Question: I have tried to create a folder named 'HtmlReports' under using cucumber pretty. When I ran the Runner Class it has created a 'HtmlReports' file instead of creating a folder.
'''
package Stepdefinition;
import org.junit.runner.RunWith;
import io.cucumber.junit.CucumberOptions;
import io.cucumber.junit.Cucumber;
@RunWith(Cucumber.class)
@CucumberOptions(features="src/test/resources/Features",
monochrome = true,
plugin={"pretty","html:target/HtmlReports"}
)
public class Testrunner {
}
'''

Can someone please help me on this?
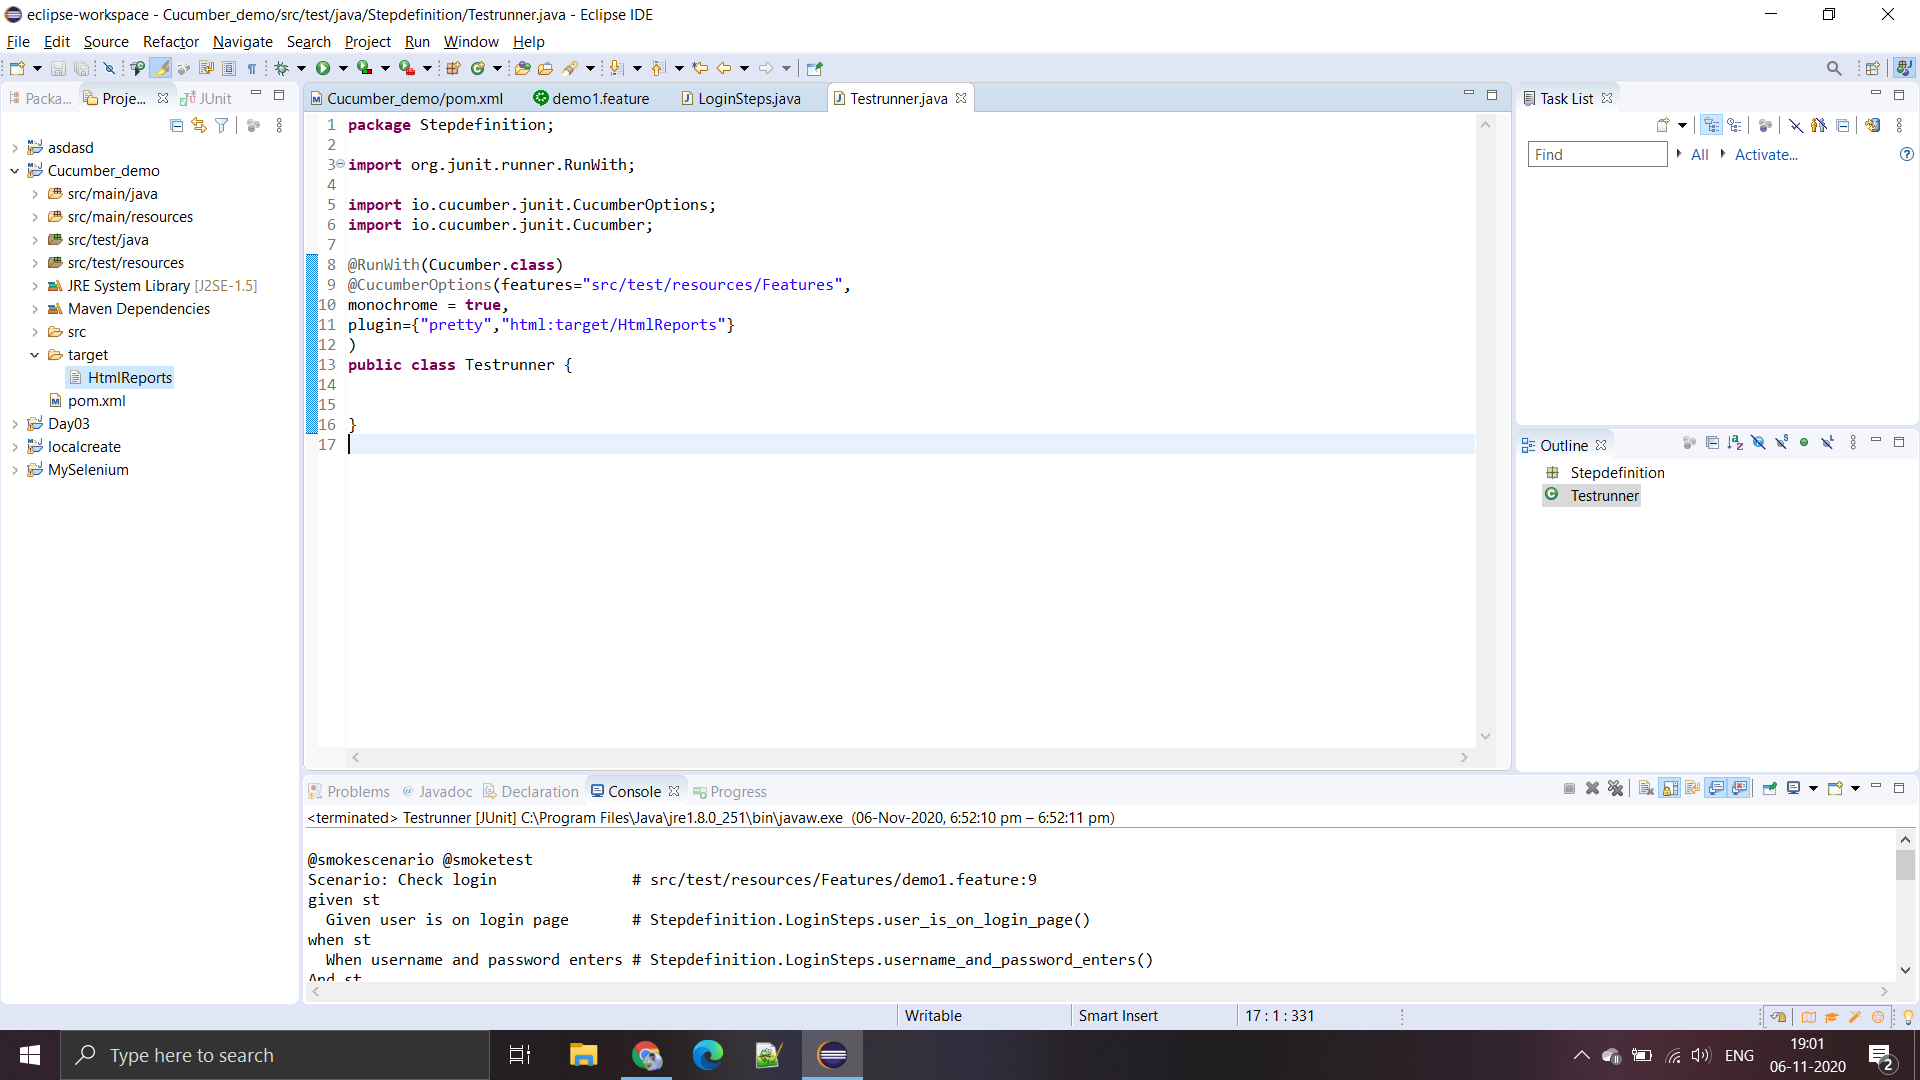
Answer: With Cucumber v6 the html formatter was improved somewhat. It <URL>. You can open it by adding the '.html' extension.
'''
@CucumberOptions(plugin = "html:target/cucumber-report.html")
'''